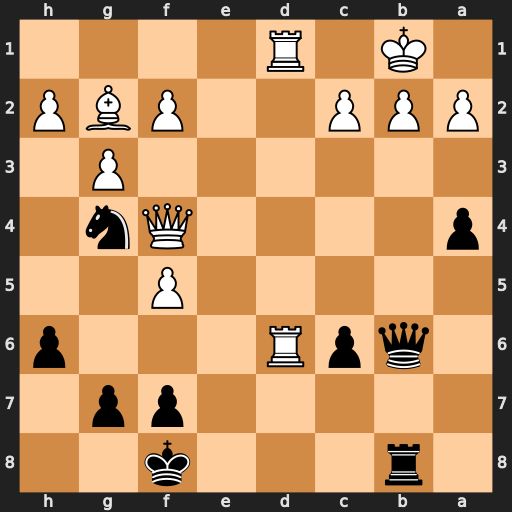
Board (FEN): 1r3k2/5pp1/1qpR3p/5P2/p4Qn1/6P1/PPP2PBP/1K1R4
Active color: b
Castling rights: -
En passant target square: -
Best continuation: Qxb2#